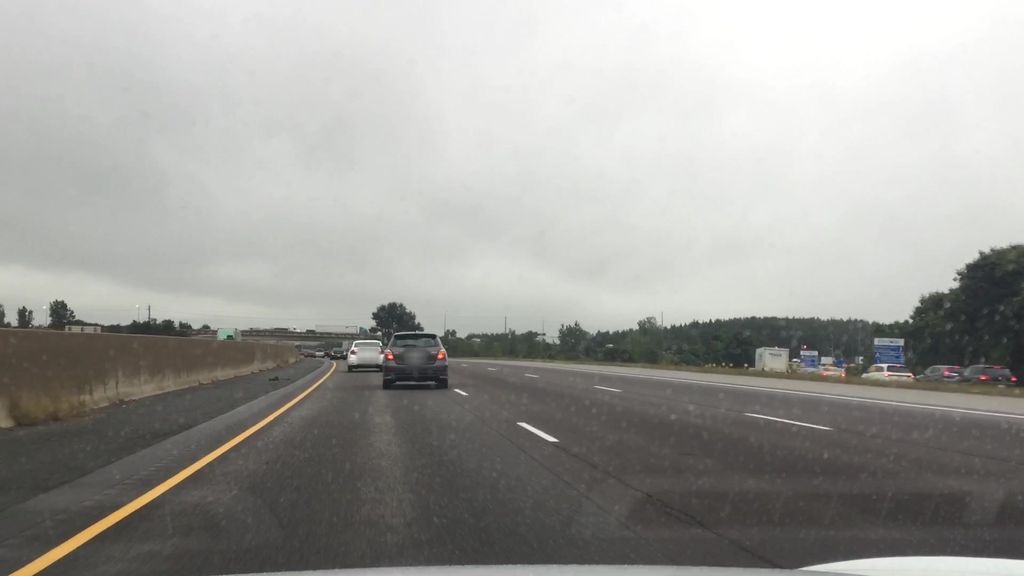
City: kitchener-waterloo